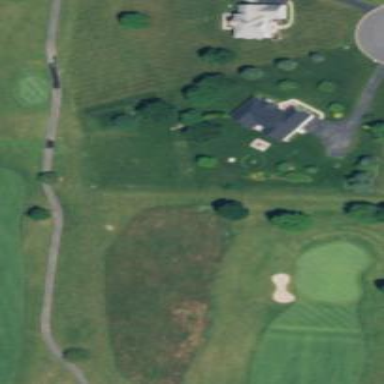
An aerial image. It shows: Rough area on grassy golf course.